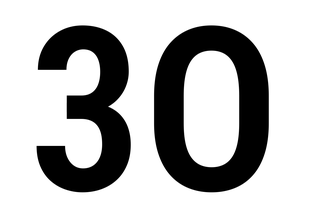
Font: Roboto_Condensed_SemiBold